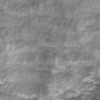
Label: not_dusty